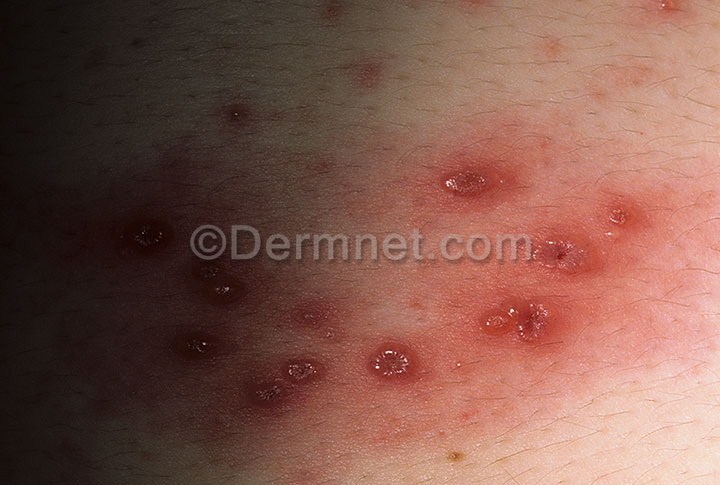
Disease: Warts Molluscum and other Viral Infections